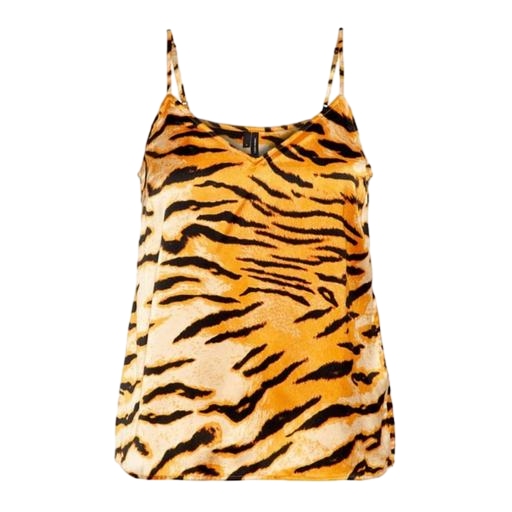
sleeveless tiger print, animal print spaghetti strap shirt, tiger pattern, white background